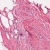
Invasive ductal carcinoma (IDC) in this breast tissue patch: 0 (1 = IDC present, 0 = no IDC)